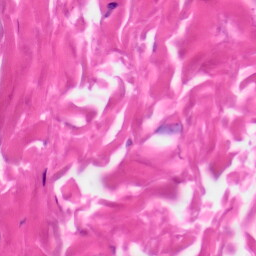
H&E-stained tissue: Skin